Question: Does anyone know the name of this "Language Select" control? Its not a spinner.

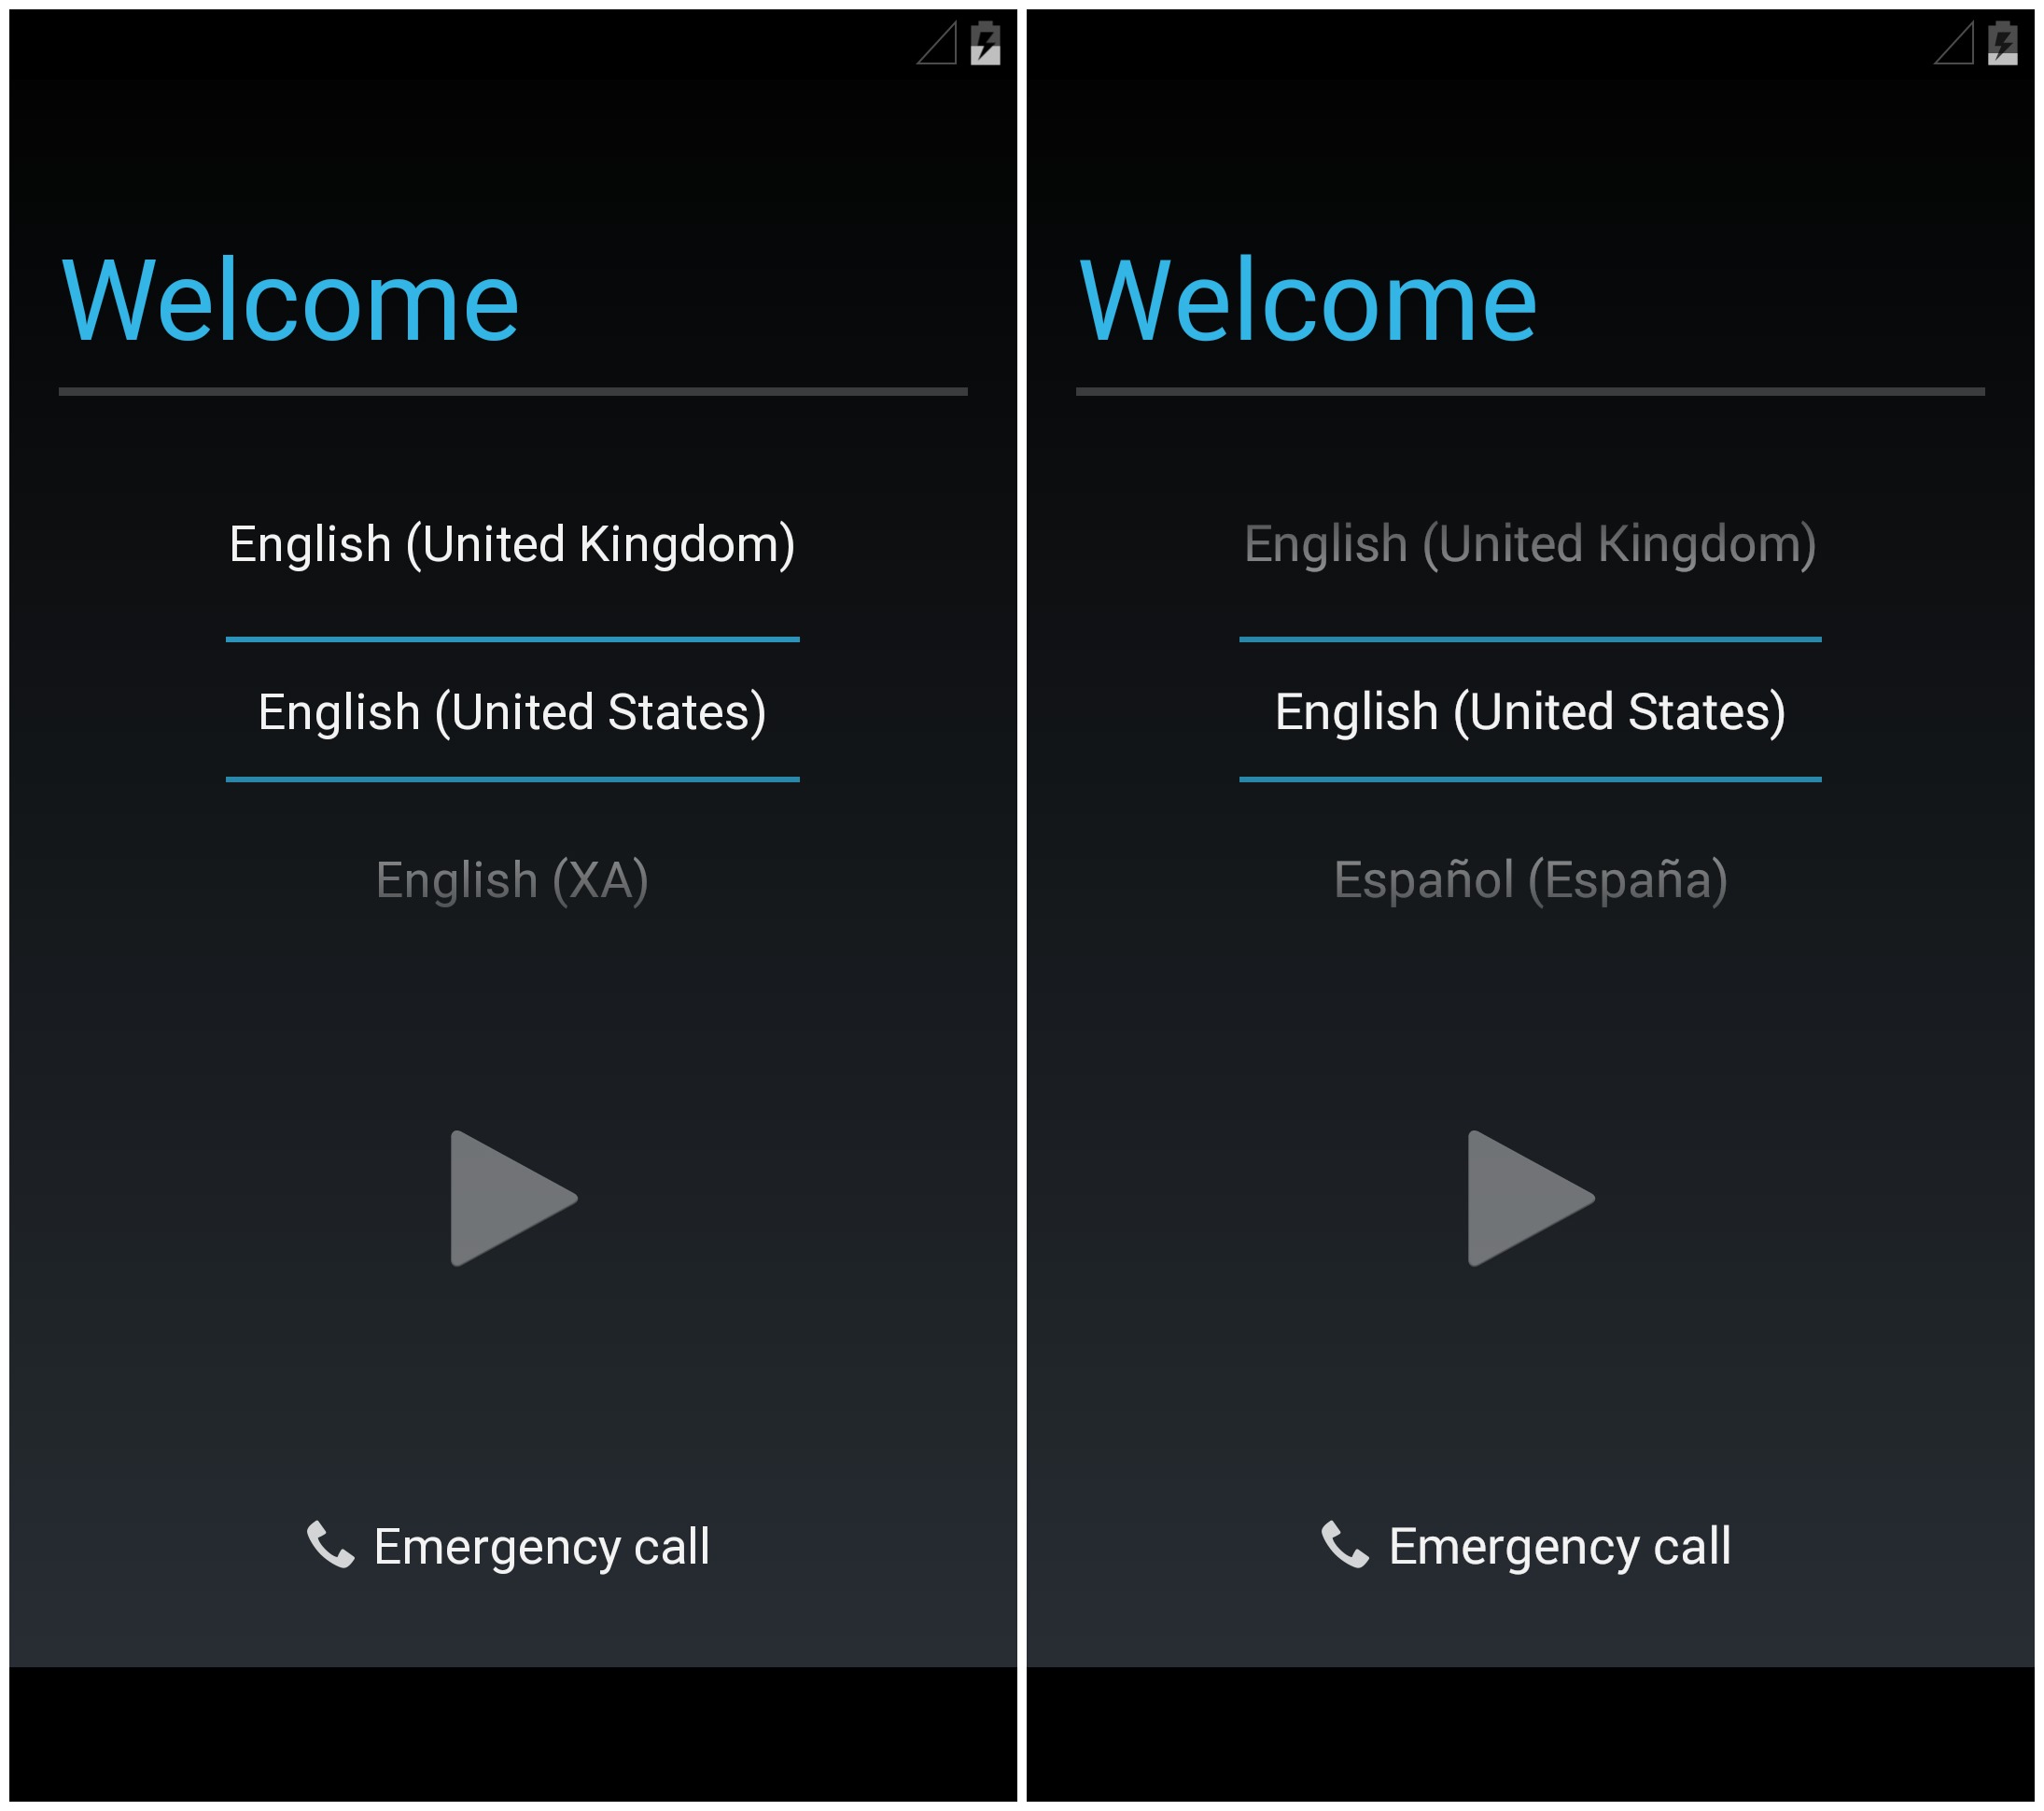
Answer: Found out it was a <URL> control.
'''
NumberPicker transportProviderPicker = (NumberPicker) findViewById(R.id.pkr_transport_provider);
transportProviderPicker.setValue(0);
transportProviderPicker.setMaxValue(0);
transportProviderPicker.setDisplayedValues(transportProviders);
'''